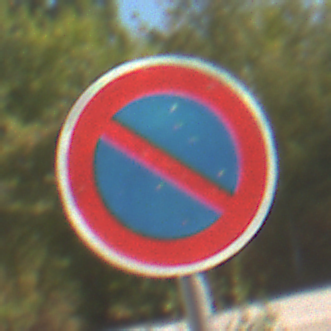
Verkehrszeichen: EingeschraenktesHalteverbot
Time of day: Midday
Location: Outdoor (Nature)
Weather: Clear
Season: Summer
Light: Natural